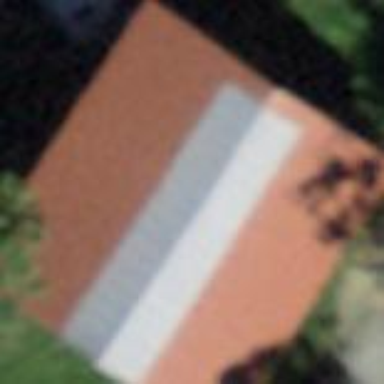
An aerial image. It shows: Rural barn.